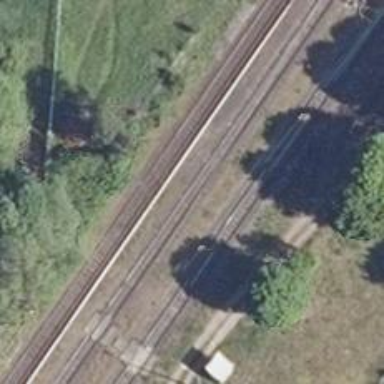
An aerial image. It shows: Railway siding with rails.